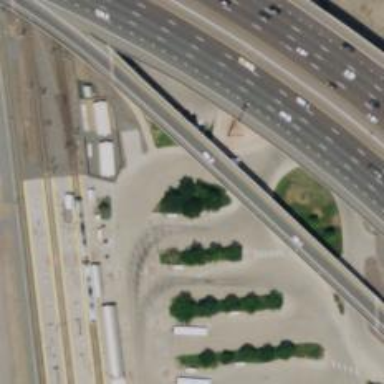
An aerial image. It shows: Busway road.